Interaction volume radius: 5 \u00c5
Interaction volume height: 10 \u00c5
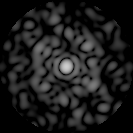
Disorder parameter: 0.7774